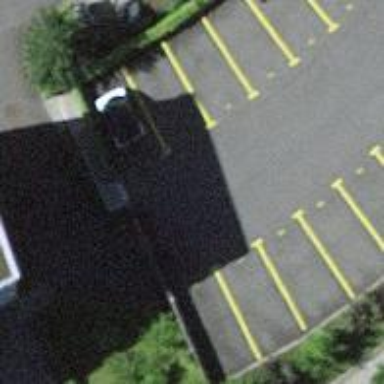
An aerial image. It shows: Parking entrance.